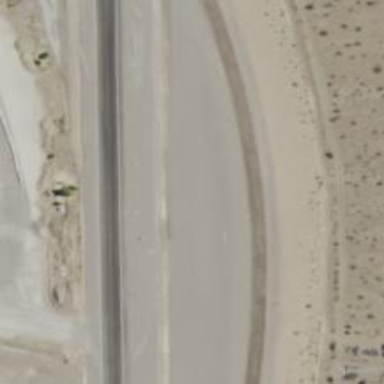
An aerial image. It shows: Track road.